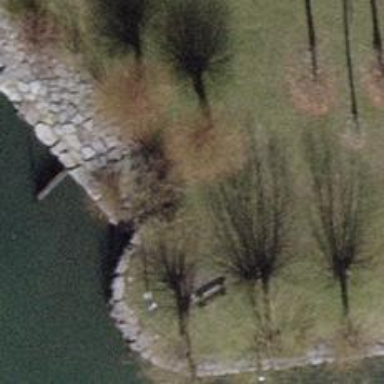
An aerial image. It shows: Bench.